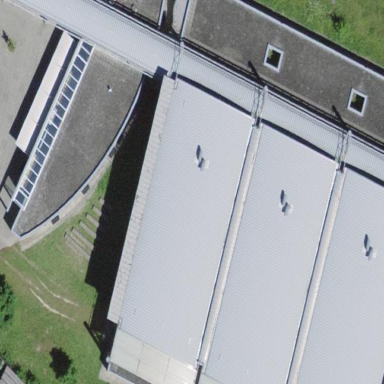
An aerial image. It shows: School building.